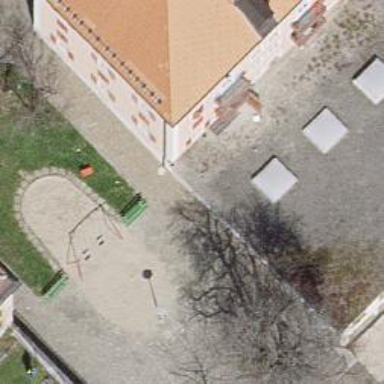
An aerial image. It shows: Bench for seating.